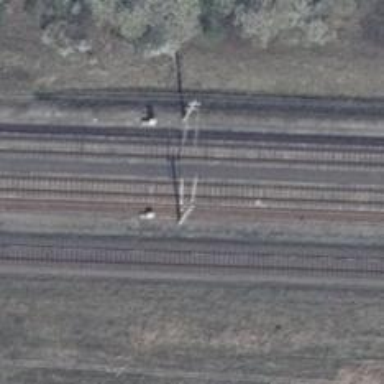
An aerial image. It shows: Milestone along the railway track with catenary mast.